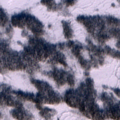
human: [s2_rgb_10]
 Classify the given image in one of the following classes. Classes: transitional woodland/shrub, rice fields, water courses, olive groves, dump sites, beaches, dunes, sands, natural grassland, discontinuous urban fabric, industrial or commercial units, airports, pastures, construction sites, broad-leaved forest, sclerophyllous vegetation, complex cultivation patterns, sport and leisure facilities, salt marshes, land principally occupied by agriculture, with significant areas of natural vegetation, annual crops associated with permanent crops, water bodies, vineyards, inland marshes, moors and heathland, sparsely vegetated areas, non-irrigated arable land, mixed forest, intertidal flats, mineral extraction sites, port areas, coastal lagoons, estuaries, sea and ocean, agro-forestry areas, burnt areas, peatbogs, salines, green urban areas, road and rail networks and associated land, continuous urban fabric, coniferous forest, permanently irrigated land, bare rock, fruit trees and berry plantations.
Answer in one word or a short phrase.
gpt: coniferous forest, mixed forest, peatbogs, water bodies